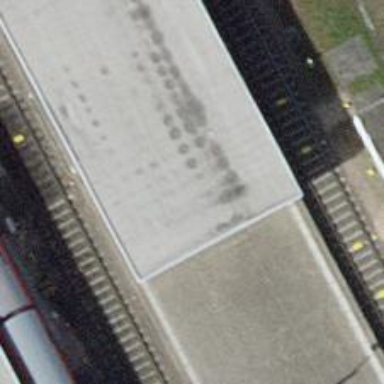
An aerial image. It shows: Billboard on support structure.